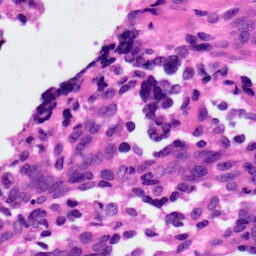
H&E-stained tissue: Ovarian